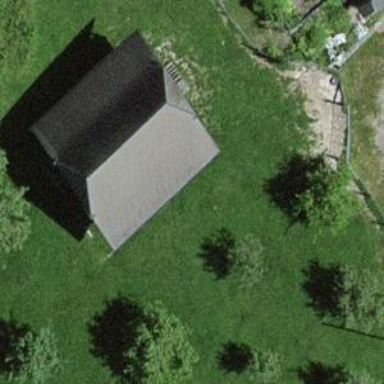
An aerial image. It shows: Barn.